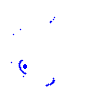
Particle: pion